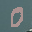
Label: 0